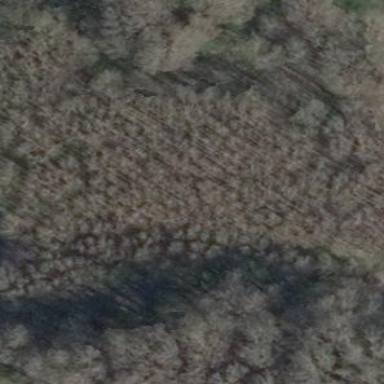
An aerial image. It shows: Semi-deciduous woodland with broadleaved trees.